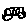
Label: car